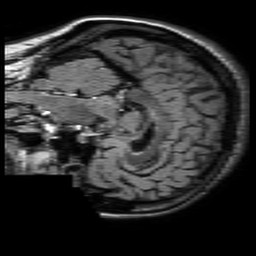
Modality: FLAIR
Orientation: sagittal
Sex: female
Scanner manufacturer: philips
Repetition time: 11 s
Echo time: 0.125 s